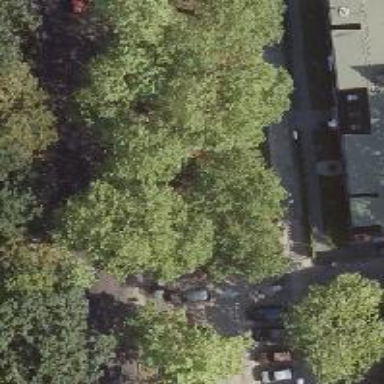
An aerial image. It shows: Avenue lined with deciduous broadleaved trees.